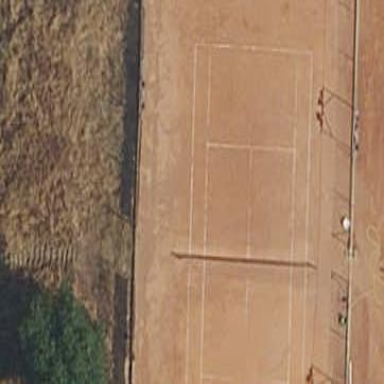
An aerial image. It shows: Tennis court in leisure pitch.